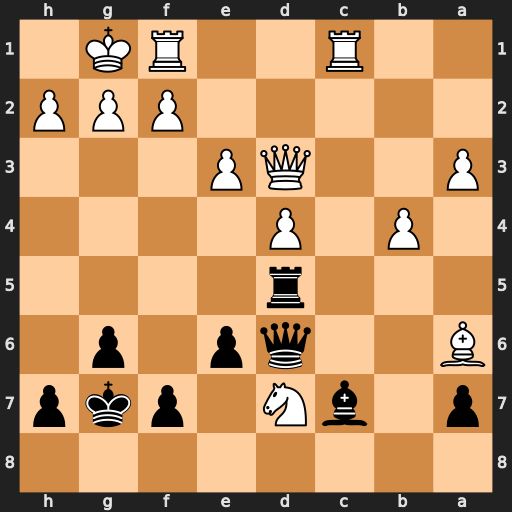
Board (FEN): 8/p1bN1pkp/B2qp1p1/3r4/1P1P4/P2QP3/5PPP/2R2RK1
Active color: b
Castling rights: -
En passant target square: -
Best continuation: Qxh2#